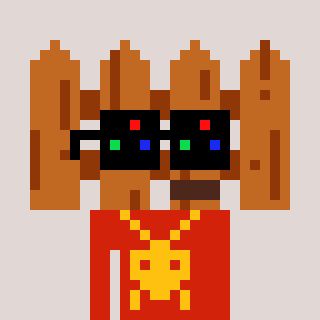
a pixel art character with square black sunglasses, a fence-shaped head and a red-colored body on a warm background